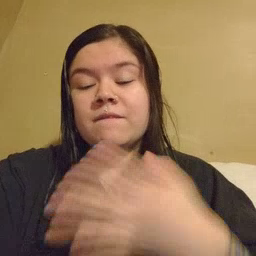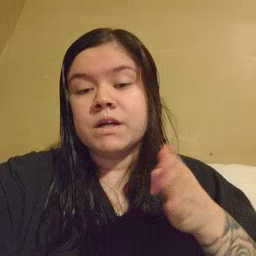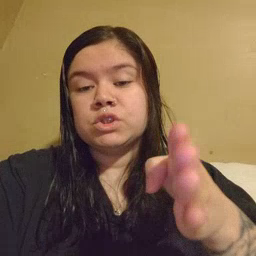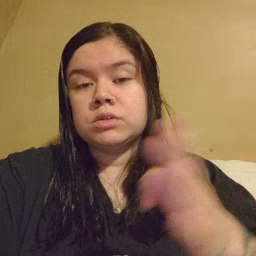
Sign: fish